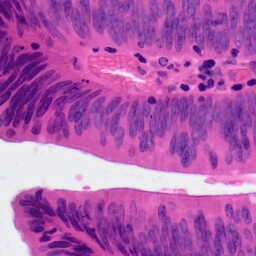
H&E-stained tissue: Colon